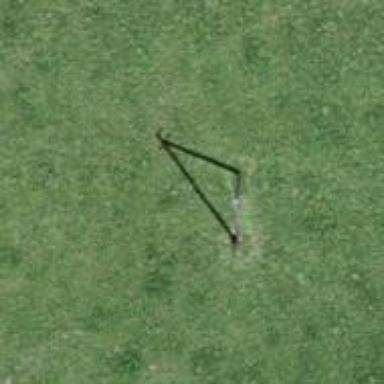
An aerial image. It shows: Power pole.